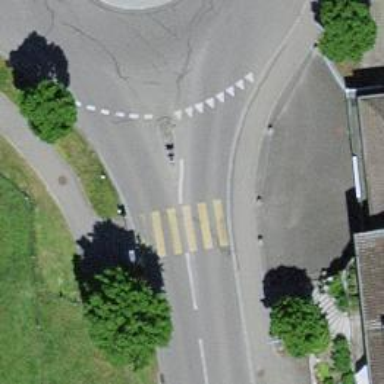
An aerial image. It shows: Tertiary road with asphalt surface and sidewalk on the left.